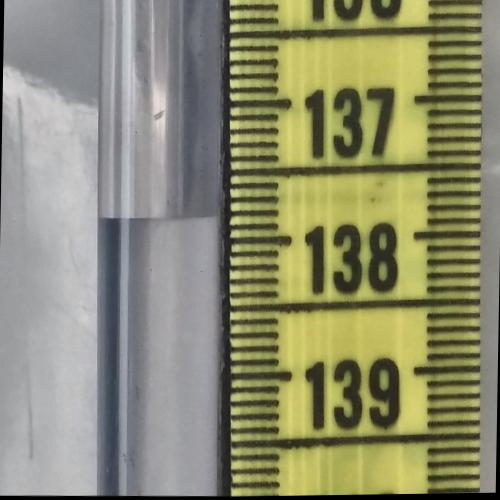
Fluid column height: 137.8 cm